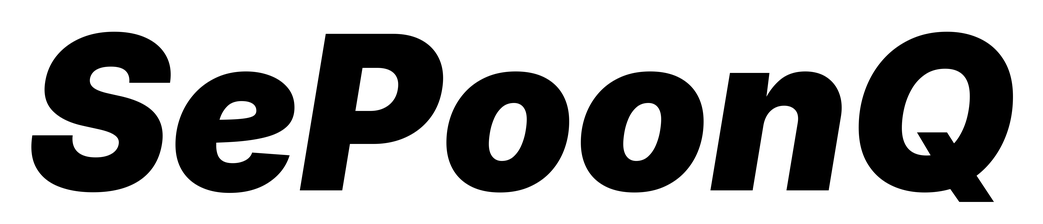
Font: Inter-Italic_Black_Italic